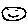
Label: smiley face